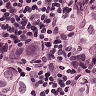
Metastatic tissue present: yes